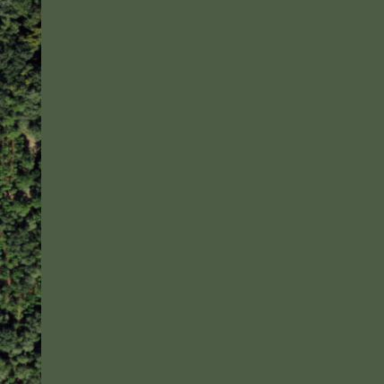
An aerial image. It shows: Forest with needle-leaved trees.